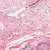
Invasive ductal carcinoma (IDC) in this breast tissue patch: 0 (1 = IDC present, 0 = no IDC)